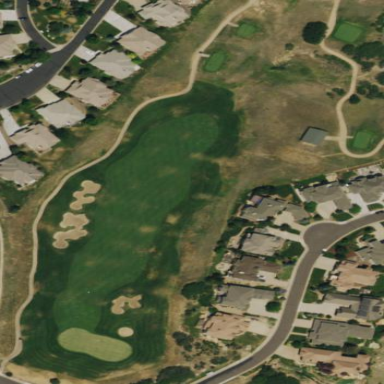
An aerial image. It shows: Rough area on grassy golf course.